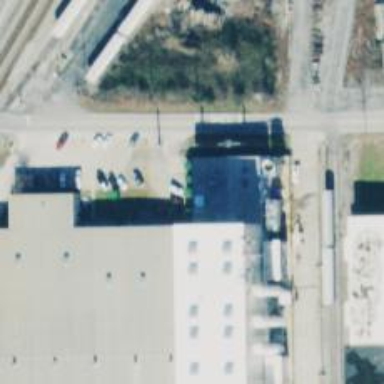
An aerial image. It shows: Industrial substation.